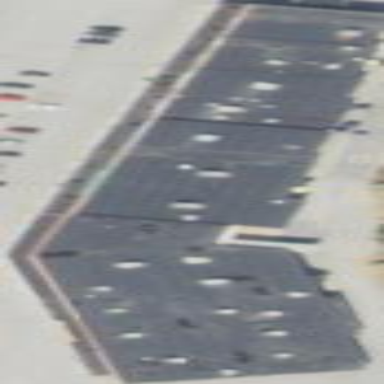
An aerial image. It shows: Mall building.